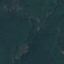
Land use / land cover: Forest